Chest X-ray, PA view. Patient: 59 years old, sex M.
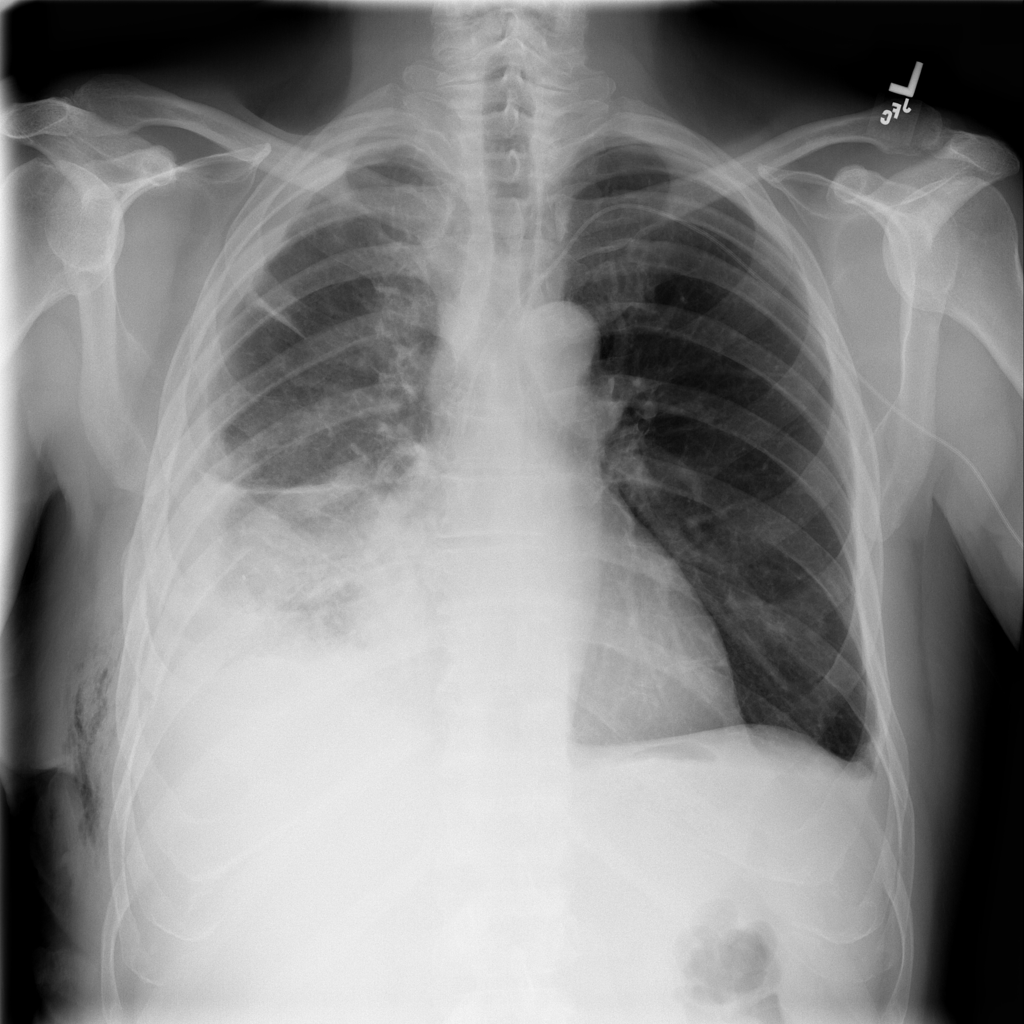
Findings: Consolidation, Effusion, Infiltration, Mass